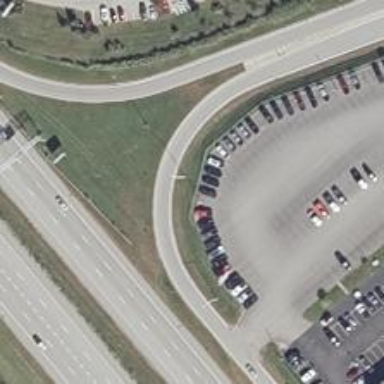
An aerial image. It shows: Trunk link highway.